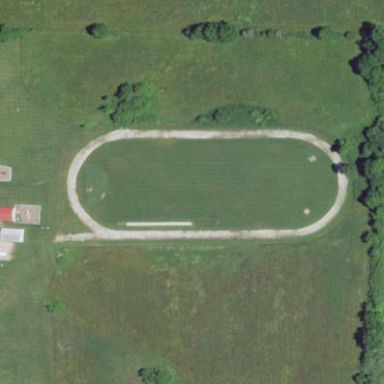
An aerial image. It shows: Track located within leisure land area.